RGB frame:
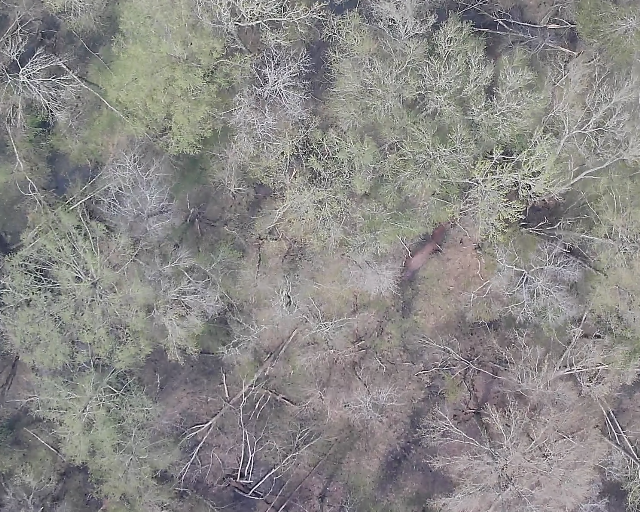
Thermal frame:
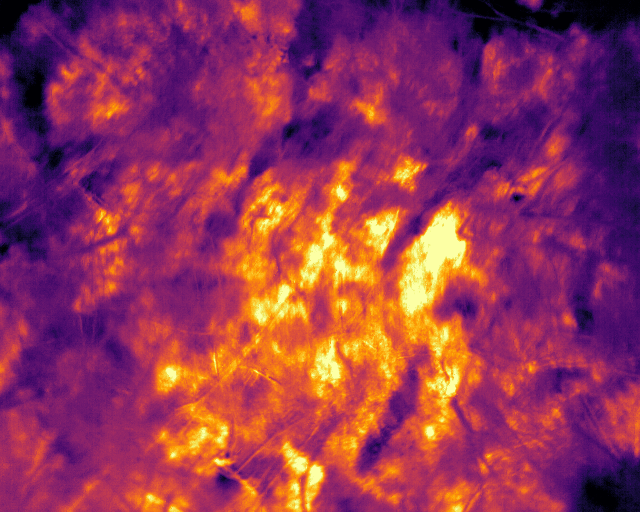
Captured: 2026-02-26 03:44:18
Pixels at or above 80 °C: 0 (fraction of frame: 0)